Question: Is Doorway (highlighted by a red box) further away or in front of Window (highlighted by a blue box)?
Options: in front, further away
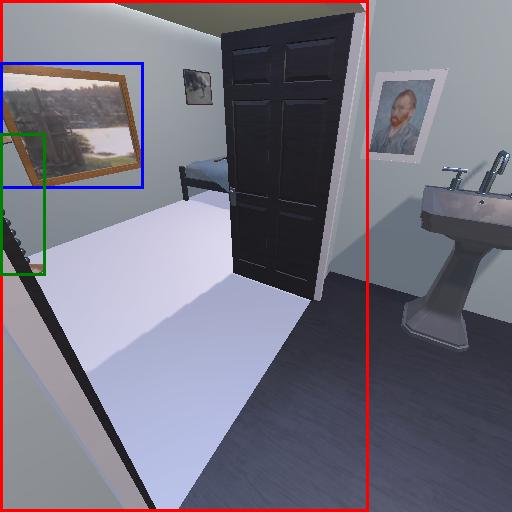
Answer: in front